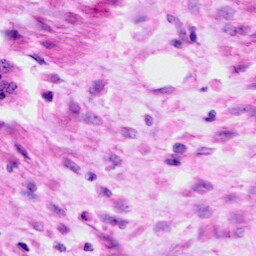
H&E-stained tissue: Cervix